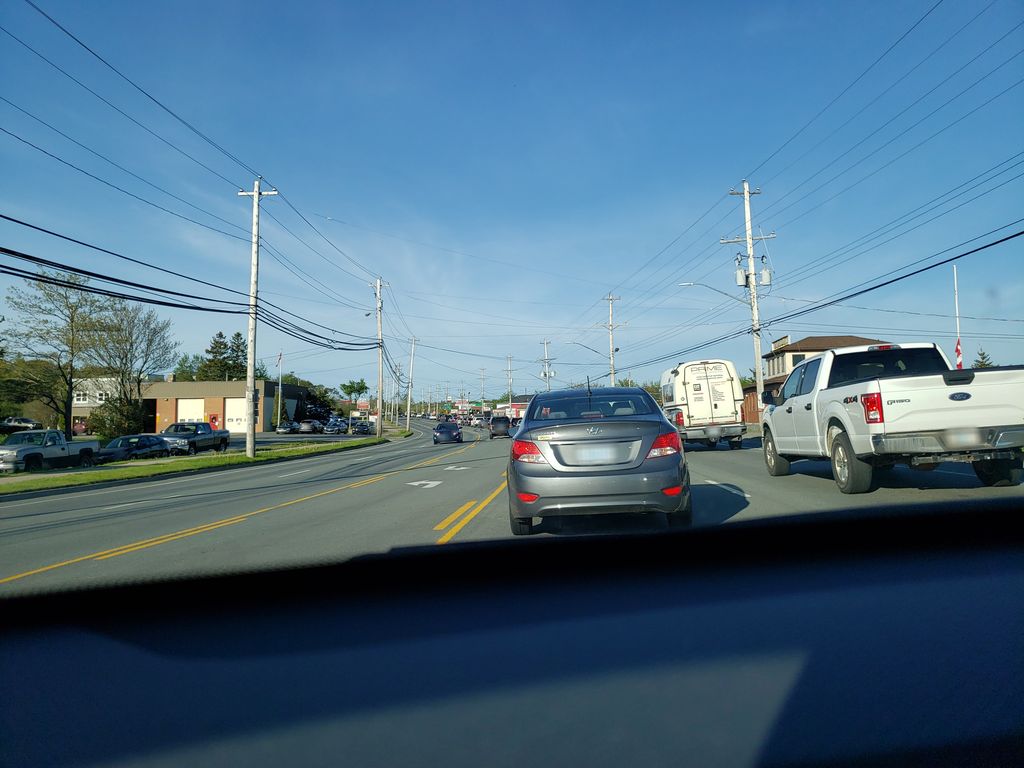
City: halifax